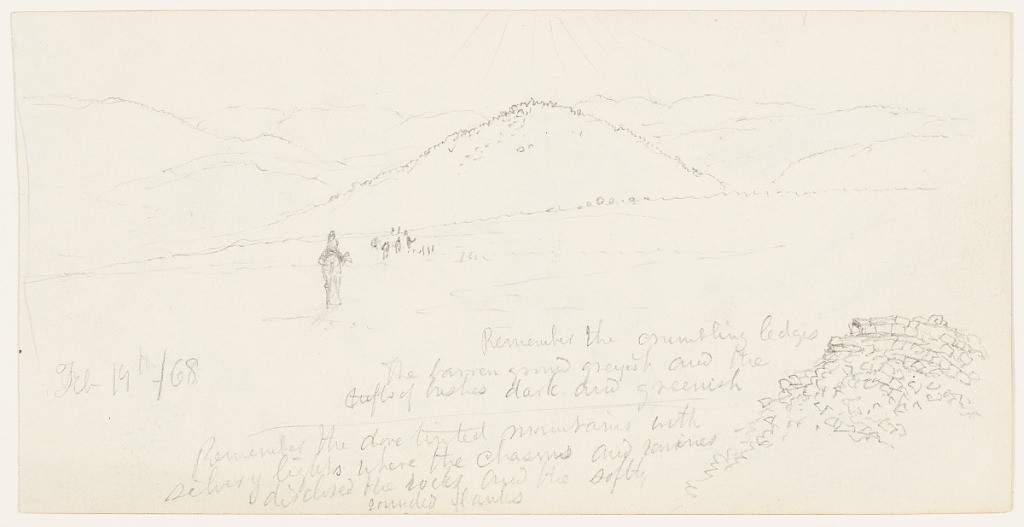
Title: Desert Landscape en route to Petra, Palestine (Israel)
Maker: Frederic Edwin Church, American, 1826–1900
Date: February 19, 1868
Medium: Graphite on white wove paper; verso: graphite
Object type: drawing
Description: Landscape sketch showing a view of a mountainous desert landscape in present-day Israel, observed by the artist while en route to Petra. In the immediate foreground at lower, a pile of crumbling rocks is loosely sketched. In the middle distance at center, a group of camel riders grow smaller as they recede into the distance. In the background at center, a rocky mountain with a rounded peak is prominently visible beneath sunbeams that cascade down from above. Rugged, mountainous terrain extends into the extreme distance at left and right.

Verso: Figure sketches of camels and their riders, observed in present-day Israel while en route to Petra. Along the upper margin, three sketches of a camel are visible: at left, the whole camel viewed obliquely from the rear, at center, a camel's rear leg viewed from the side, and at right, a detail of the camel's tail and rear leg. At center, two Bedouin riders are loosely shown from behind. At lower center, two other riders holding long spears are sketched smaller.